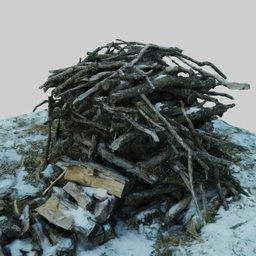
Label: nature